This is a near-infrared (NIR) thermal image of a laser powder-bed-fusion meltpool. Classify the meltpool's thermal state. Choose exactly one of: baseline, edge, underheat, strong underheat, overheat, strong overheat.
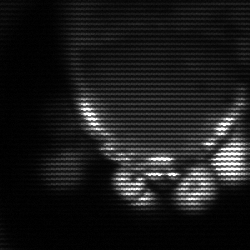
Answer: edge